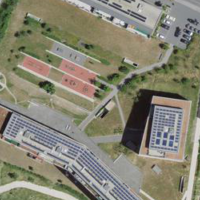
EUNIS habitat code: 25
Species observed at this site:
Medicago sativa